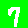
Digit: 7